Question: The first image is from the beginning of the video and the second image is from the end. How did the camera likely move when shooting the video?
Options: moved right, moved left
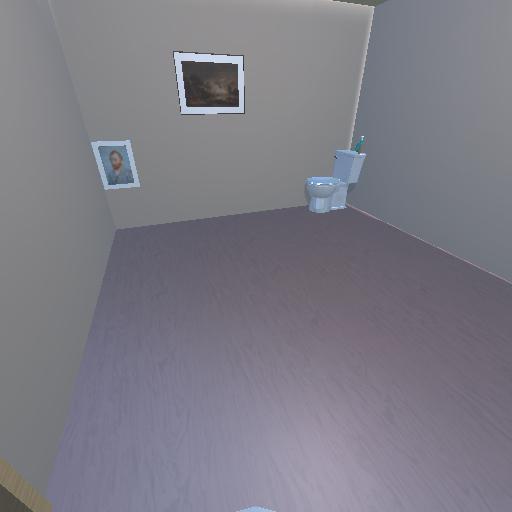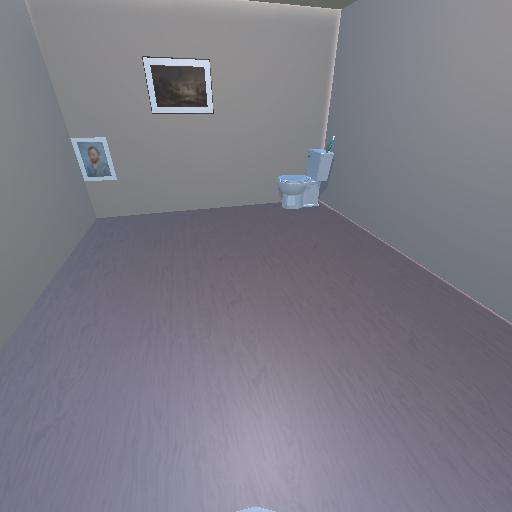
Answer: moved right